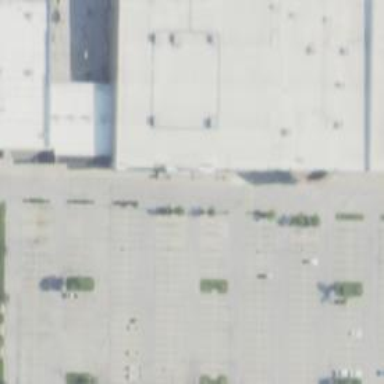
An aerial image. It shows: Parking space.